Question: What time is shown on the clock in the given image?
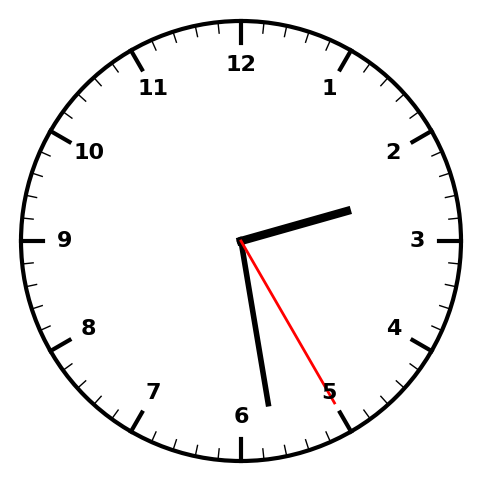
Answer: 02:28:25